Aerial crown-view tile of a tropical tree (Barro Colorado Island, Panama), acquired 20241216:
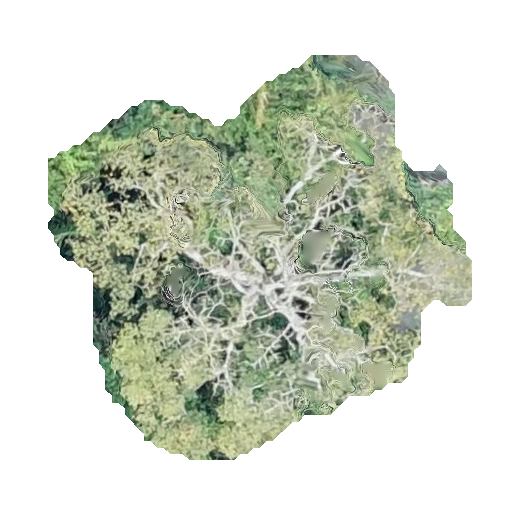
Species: Ceiba pentandra
GBIF accepted scientific name: Ceiba pentandra
Crown area: 166.301 m²